Question: Is a free trial available?
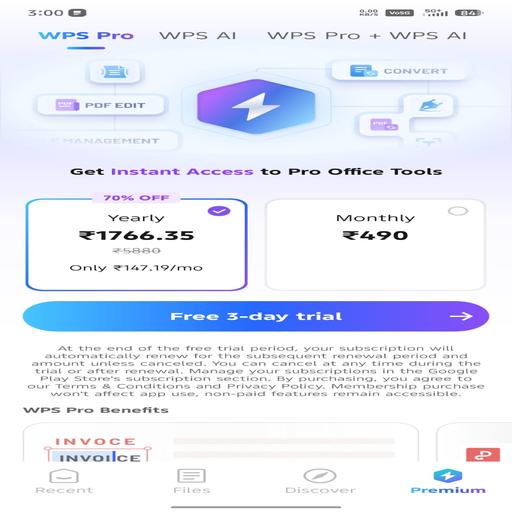
Answer: Yes